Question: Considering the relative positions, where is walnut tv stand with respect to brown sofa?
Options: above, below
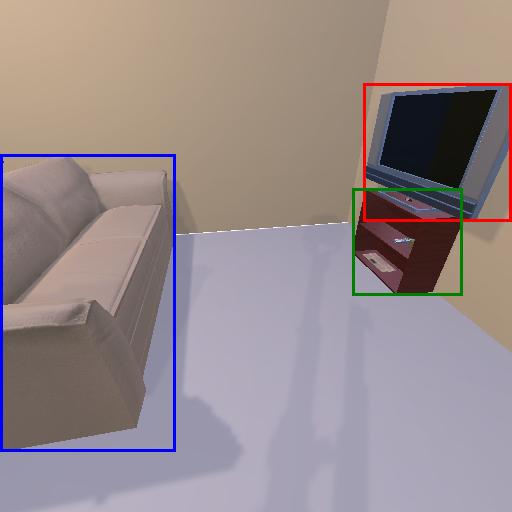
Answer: above